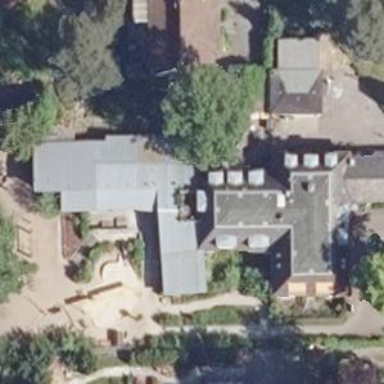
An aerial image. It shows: Kindergarten building.